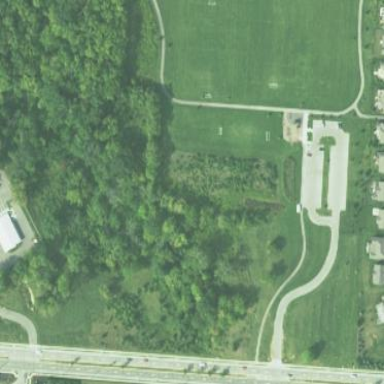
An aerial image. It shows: Park.